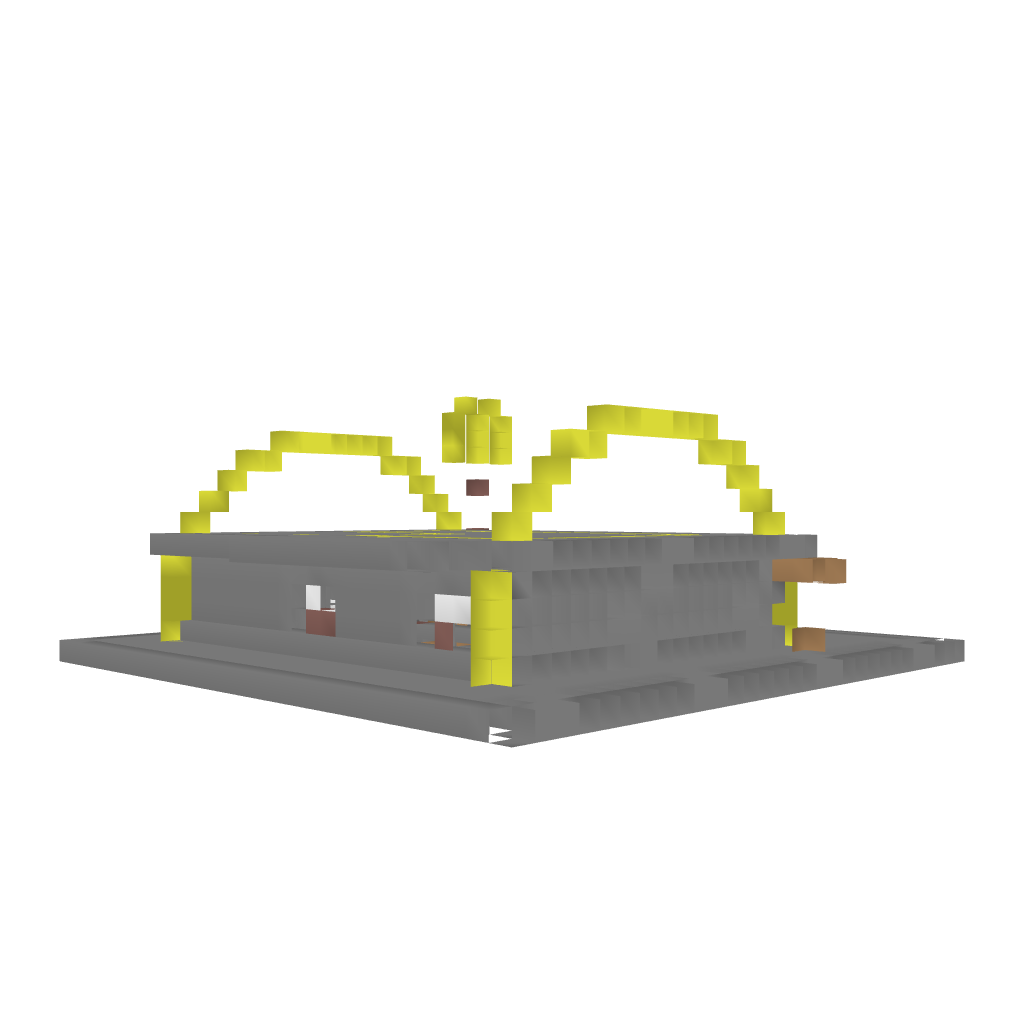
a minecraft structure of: Classic McDonalds good quality